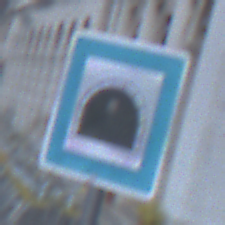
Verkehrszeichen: Tunnel
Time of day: Dawn
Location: Outdoor (Urban)
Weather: Clear
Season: NotSpecified
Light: Natural